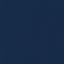
Label: SeaLake